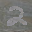
Label: 2